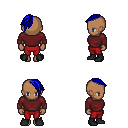
a pixel art fantasy rpg character, female body template, human, dark skin, maroon long-sleeve shirt, red pants, blue long mohawk hairstyle, black shoes, four views (front, back, left, right), 2x2 character sprite sheet, small pixel art, hard edges, no anti-aliasing